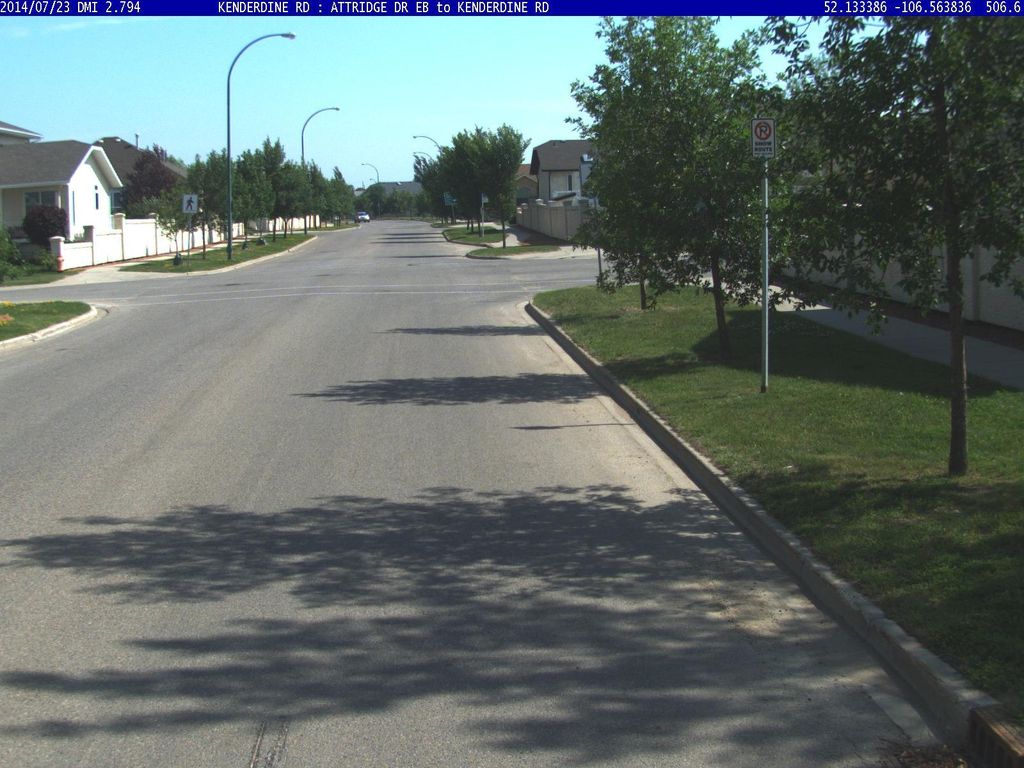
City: saskatoon